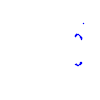
Particle: kaon